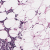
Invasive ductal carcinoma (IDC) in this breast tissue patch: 1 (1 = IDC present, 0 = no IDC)